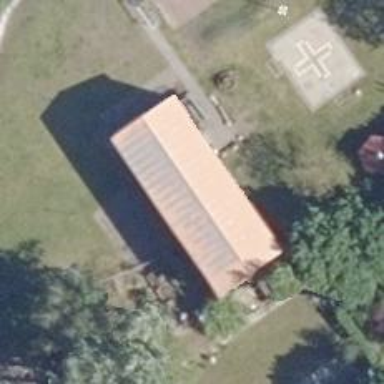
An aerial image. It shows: Community centre.